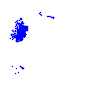
Particle: electron